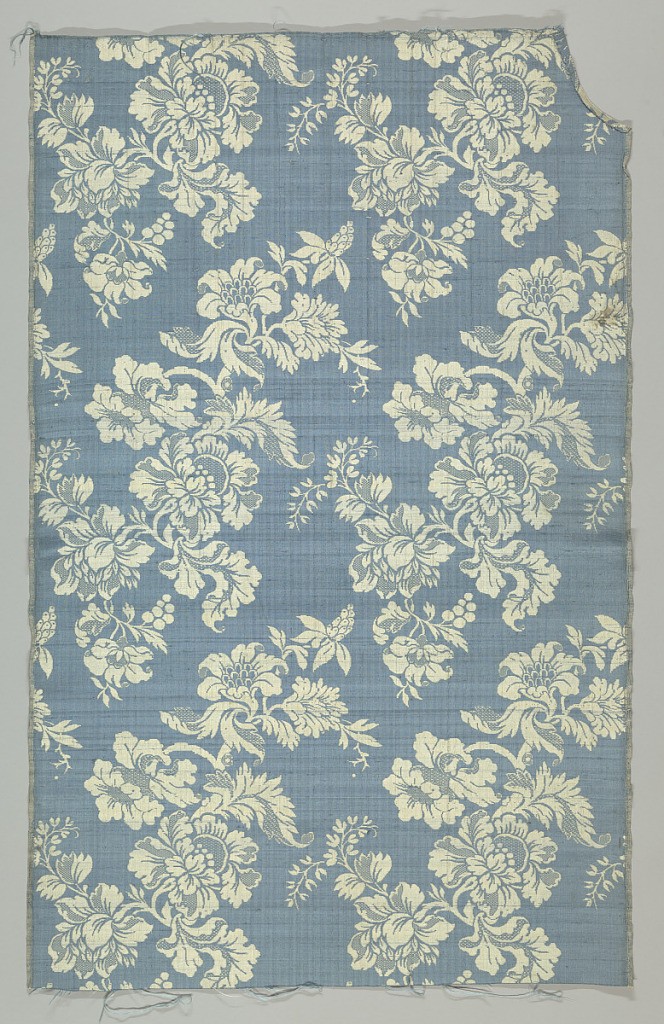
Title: Textile
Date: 18th century
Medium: silk Technique: damask weave
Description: Large diagonal arrangement of white flower sprays on a blue ground.